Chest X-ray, PA view. Patient: 60 years old, sex F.
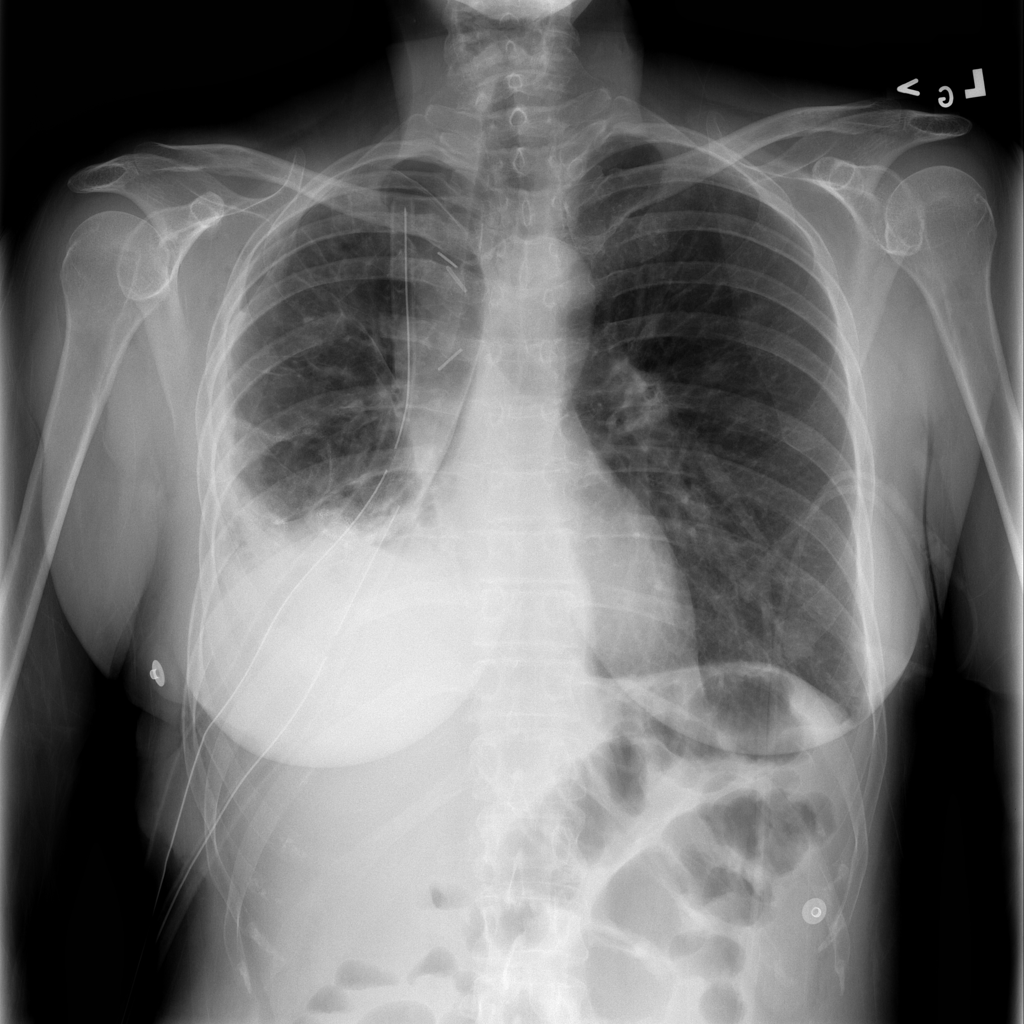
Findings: Pneumothorax